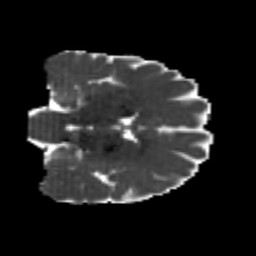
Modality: MD
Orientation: coronal
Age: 21
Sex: female
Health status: healthy
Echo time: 0.074 s